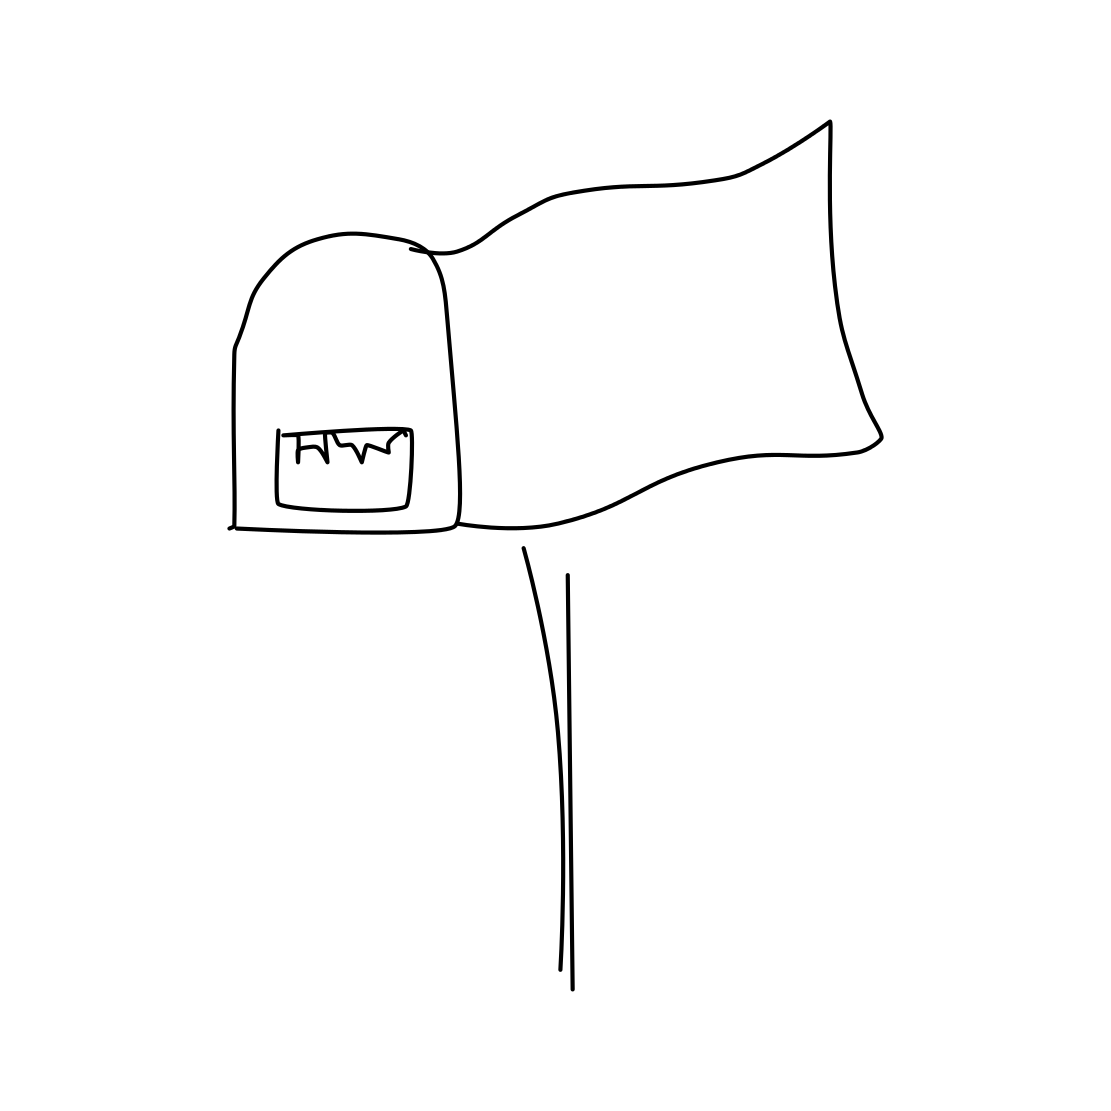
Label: mailbox